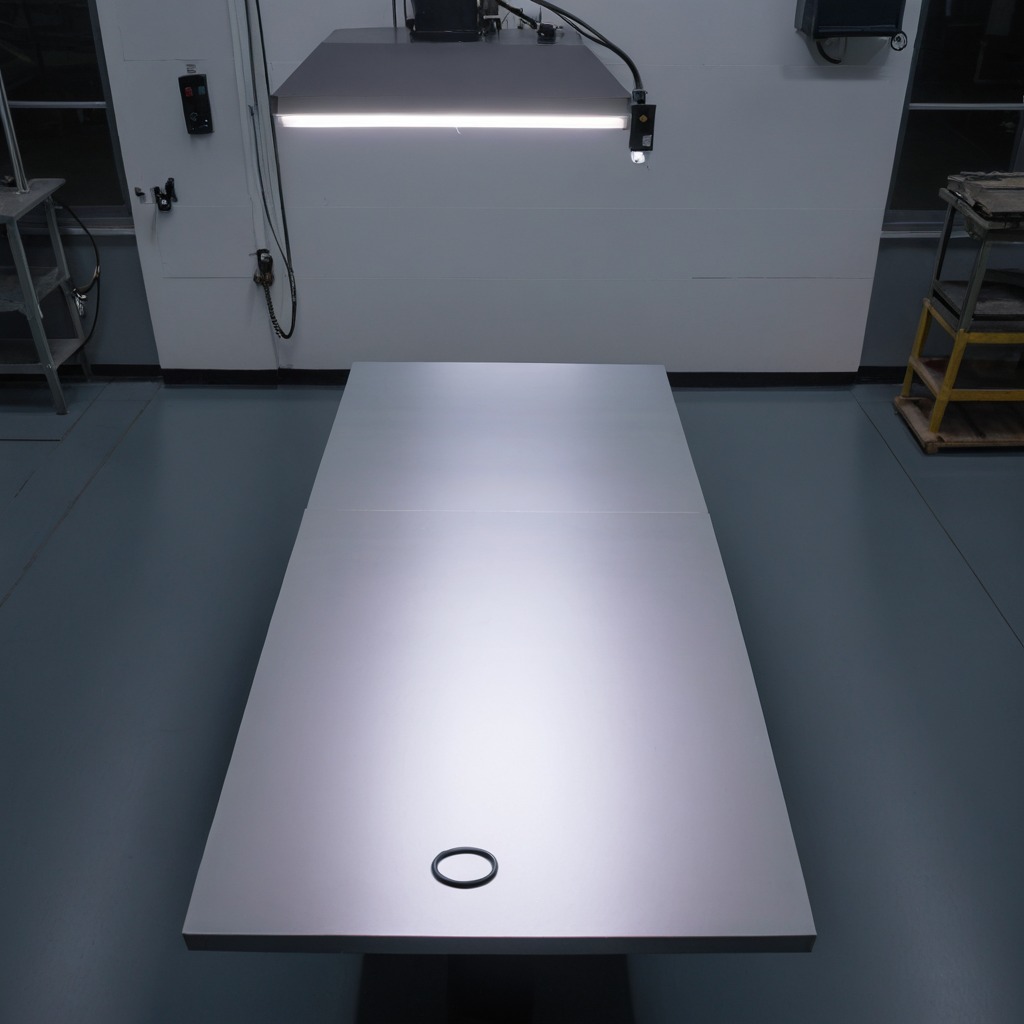
A rubber O-ring is lying on the tabletop in the evening.